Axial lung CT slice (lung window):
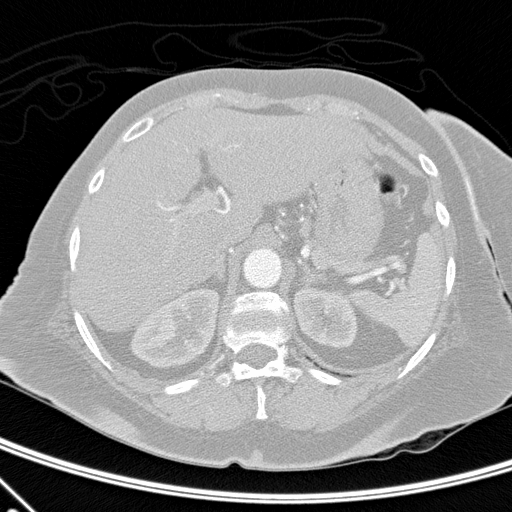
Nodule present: no